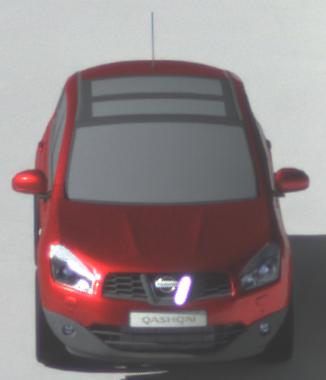
Make: Nissan
Model: Qashqai 1.6
Detailed model: Qashqai (J10)
Model produced from: 2010/03
Model produced until: 2010/08
Doors: 5
Color: red
Road condition: dry road
Daytime: morning or afternoon
Contrast: high contrast